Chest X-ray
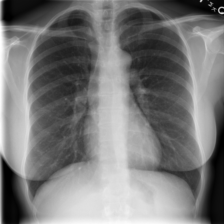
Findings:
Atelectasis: negative
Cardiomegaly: negative
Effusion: negative
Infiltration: negative
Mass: negative
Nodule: negative
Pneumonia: negative
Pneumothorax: negative
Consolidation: negative
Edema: negative
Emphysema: negative
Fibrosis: negative
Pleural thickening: negative
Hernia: negative